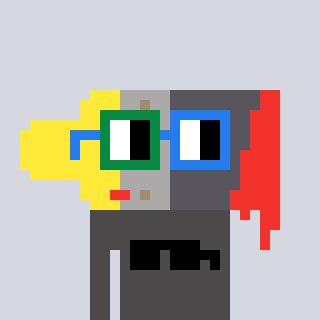
a pixel art character with square green and blue glasses, a paintbrush-shaped head and a grayscale-colored body on a cool background